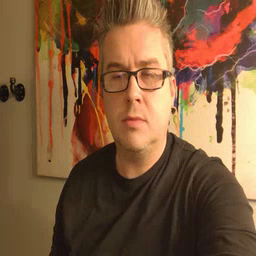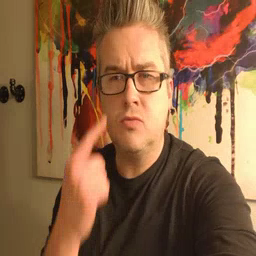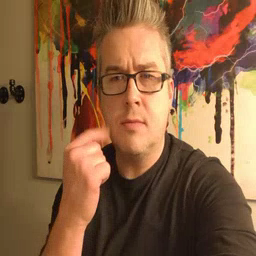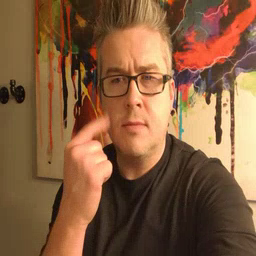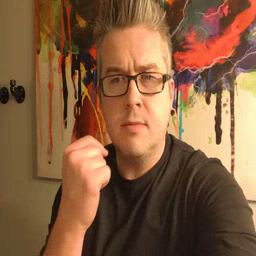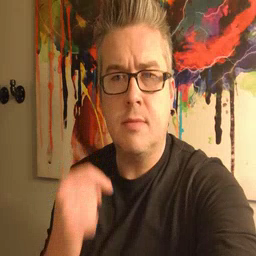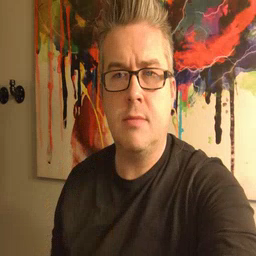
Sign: cry